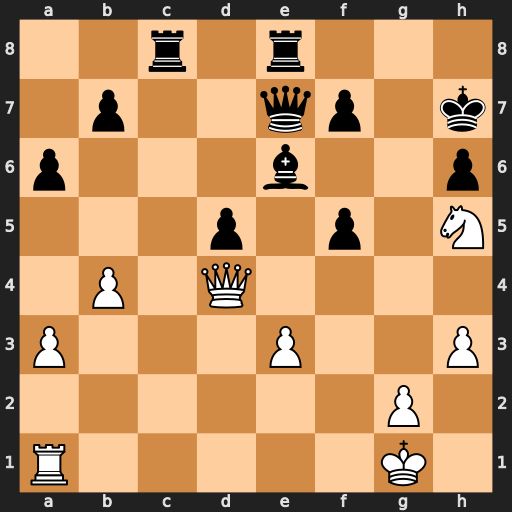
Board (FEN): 2r1r3/1p2qp1k/p3b2p/3p1p1N/1P1Q4/P3P2P/6P1/R5K1
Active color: w
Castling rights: -
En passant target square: -
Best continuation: Qg7#